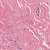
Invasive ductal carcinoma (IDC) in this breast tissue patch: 0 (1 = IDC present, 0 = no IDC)